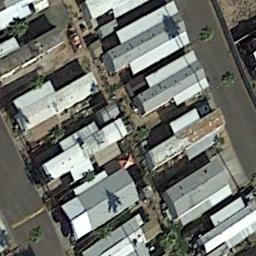
Label: residential